Question: I want a button to show when i select a cell, when i select the same cell or another cell i want the button to hide. So one button should only be visible at a time.
What i have:
'''
@property (strong, nonatomic) NSIndexPath *isselectednow;
'''
'''
self.isselectednow = [NSIndexPath indexPathForRow:7 inSection:1];
'''
'''
- (UITableViewCell *)tableView:(UITableView *)tableView cellForRowAtIndexPath:(NSIndexPath *)indexPath {
static NSString *CellIdentifier = @"Cell";
UITableViewCell *cell = (UITableViewCell *)[tableView dequeueReusableCellWithIdentifier:CellIdentifier];
if (cell == nil) {
cell = [[UITableViewCell alloc] initWithStyle:UITableViewCellStyleDefault reuseIdentifier:CellIdentifier];
}
//[cell addSubview:[self drawSeparationView:(indexPath.row)]];
UILabel *DateName = (UILabel *)[cell viewWithTag:100100];
DateName.textColor = [UIColor blackColor];
//DateName.text = [NSString stringWithFormat:@"%ld",(long)indexPath.row ];
DateName.text = objects[indexPath.row];
UIButton *button = [UIButton buttonWithType:UIButtonTypeRoundedRect];
[button addTarget:self
action:@selector(buttonOnCellPressed:)
forControlEvents:UIControlEventTouchDown];
[button setTitle:@"Update" forState:UIControlStateNormal];
button.frame = CGRectMake(DEVICE_SIZE.width - 60, 18, 55, 15);
[cell addSubview:button];
if ([indexPath compare:self.isselectednow] == NSOrderedSame) {
button.hidden = NO;
}
else{
button.hidden = YES;
}
UILabel *lbl1 = (UILabel *)[cell viewWithTag:100101];
lbl1.textColor = UIColorFromRGB(0x141414);
UILabel *lbl2 = (UILabel *)[cell viewWithTag:100102];
lbl2.textColor = UIColorFromRGB(0x141414);
UILabel *lbl3 = (UILabel *)[cell viewWithTag:100103];
lbl3.textColor = UIColorFromRGB(0x141414);
UILabel *lbl4 = (UILabel *)[cell viewWithTag:100104];
lbl4.textColor = UIColorFromRGB(0x141414);
UILabel *lbl5 = (UILabel *)[cell viewWithTag:100105];
lbl5.textColor = UIColorFromRGB(0x141414);
UITextField *breakfastName = (UITextField *) [cell viewWithTag:100200];
breakfastName.attributedPlaceholder =
[[NSAttributedString alloc]
initWithString:@"Name here"
attributes:@{NSForegroundColorAttributeName:UIColorFromRGB(0x141414)}];
breakfastName.textColor = UIColorFromRGB(0x141414);
[breakfastName setDelegate:self];
//[breakfastName addTarget:self action:@selector(textChanged:) forControlEvents:UIControlEventEditingChanged];
UITextField *OutName = (UITextField *) [cell viewWithTag:100201];
OutName.attributedPlaceholder =
[[NSAttributedString alloc]
initWithString:@"Name here"
attributes:@{NSForegroundColorAttributeName:UIColorFromRGB(0x141414)}];
OutName.textColor = UIColorFromRGB(0x141414);
[OutName setDelegate:self];
UITextField *lunchName = (UITextField *) [cell viewWithTag:100202];
lunchName.attributedPlaceholder =
[[NSAttributedString alloc]
initWithString:@"Name here"
attributes:@{NSForegroundColorAttributeName:UIColorFromRGB(0x141414)}];
lunchName.textColor = UIColorFromRGB(0x141414);
[lunchName setDelegate:self];
UITextField *InName = (UITextField *) [cell viewWithTag:100203];
InName.attributedPlaceholder =
[[NSAttributedString alloc]
initWithString:@"Name here"
attributes:@{NSForegroundColorAttributeName:UIColorFromRGB(0x141414)}];
InName.textColor = UIColorFromRGB(0x141414);
[InName setDelegate:self];
UITextField *eveningName = (UITextField *) [cell viewWithTag:100204];
eveningName.attributedPlaceholder =
[[NSAttributedString alloc]
initWithString:@"Name here"
attributes:@{NSForegroundColorAttributeName:UIColorFromRGB(0x141414)}];
eveningName.textColor = UIColorFromRGB(0x141414);
[eveningName setDelegate:self];
UITextField *othersName = (UITextField *) [cell viewWithTag:100205];
othersName.attributedPlaceholder =
[[NSAttributedString alloc]
initWithString:@"Name here"
attributes:@{NSForegroundColorAttributeName:UIColorFromRGB(0x141414)}];
othersName.textColor = UIColorFromRGB(0x141414);
cell.clipsToBounds = YES;
cell.accessoryType = UITableViewCellAccessoryNone;
cell.backgroundColor = UIColorFromRGB(0xf3f0e9);
'''
return cell;
}
'''
[tableView beginUpdates];
if ([indexPath compare:self.isselectednow] == NSOrderedSame) {
self.isselectednow = nil;
}
else{
self.isselectednow = indexPath;
}
[tableView endUpdates];
//[tableView reloadData];
'''

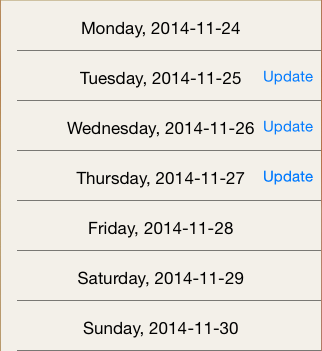
Answer: From the <URL>:
> Call this method if you want subsequent insertions, deletion, and selection operations (for example, cellForRowAtIndexPath: and indexPathsForVisibleRows) to be animated simultaneously.
Although you've changed the 'isSelectedNow' boolean, you haven't actually specified any insertion, deletion, or selection operations between 'beginUpdates' and 'endUpdates'. So you're not actually beginning or ending any updates to the cells' content with that code.
I'm not sure what you're trying to do, but taking out '[tableView beginUpdates];' and '[tableView beginUpdates];' and reinserting '[tableView reloadData];' would result in a proper data reload.
Edit:
Aside from that, the problem is that you're reusing your cells with 'dequeueReusableCellWithIdentifier:', but you're adding a new 'UIButton' subview each time, so you're basically putting each new 'UIButton' over the old. I suggest doing what you've done for all your labels and textfields in 'cellForRowAtIndexPath:' -- reuse your update button by adding it to your custom table view cell and accessing it with 'viewWithTag:'.